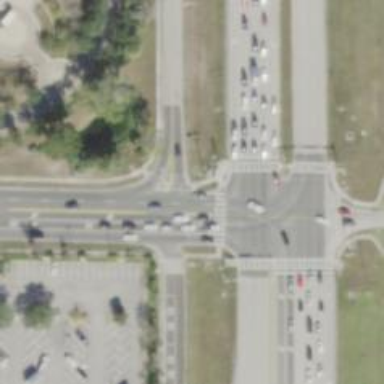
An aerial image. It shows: Marked road crossing with pedestrian island.